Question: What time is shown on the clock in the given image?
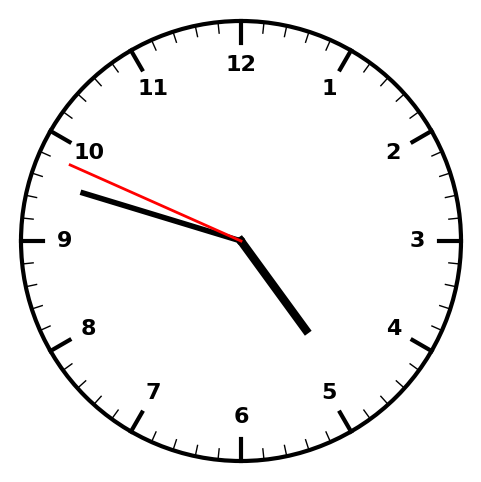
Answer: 04:47:49